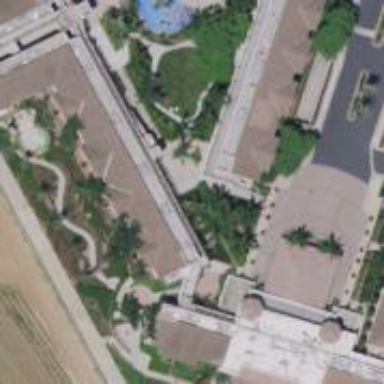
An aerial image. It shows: Hotel building.